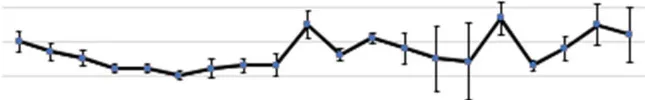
The patient's blood glucose, ketone, and GKI values from 2014 to 2019. (B) GKI values were determined from the individual glucose and ketone values in A using the glucose ketone index calculator, as previously described. Individual values were pooled over 3-month time intervals and are expressed as means +- 95% confidence intervals (CI). The number of readings for each data point in A and B ranged from a high of n = 151 (July-September, 2017), to a low of n = 7 (April-June 2018), and are given in the Supplementary Tables 1A-F arranged by year from 2014 to 2019.
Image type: pathology (immunostaining)